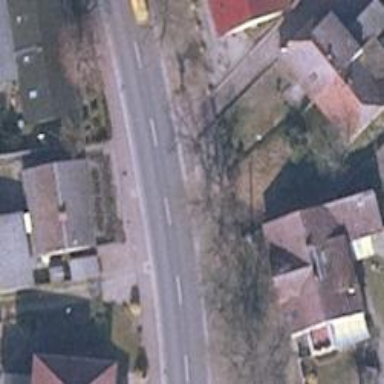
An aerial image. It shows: Secondary road with asphalt surface.